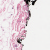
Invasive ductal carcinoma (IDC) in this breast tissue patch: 0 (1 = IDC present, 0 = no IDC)